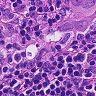
Metastatic tissue present: yes